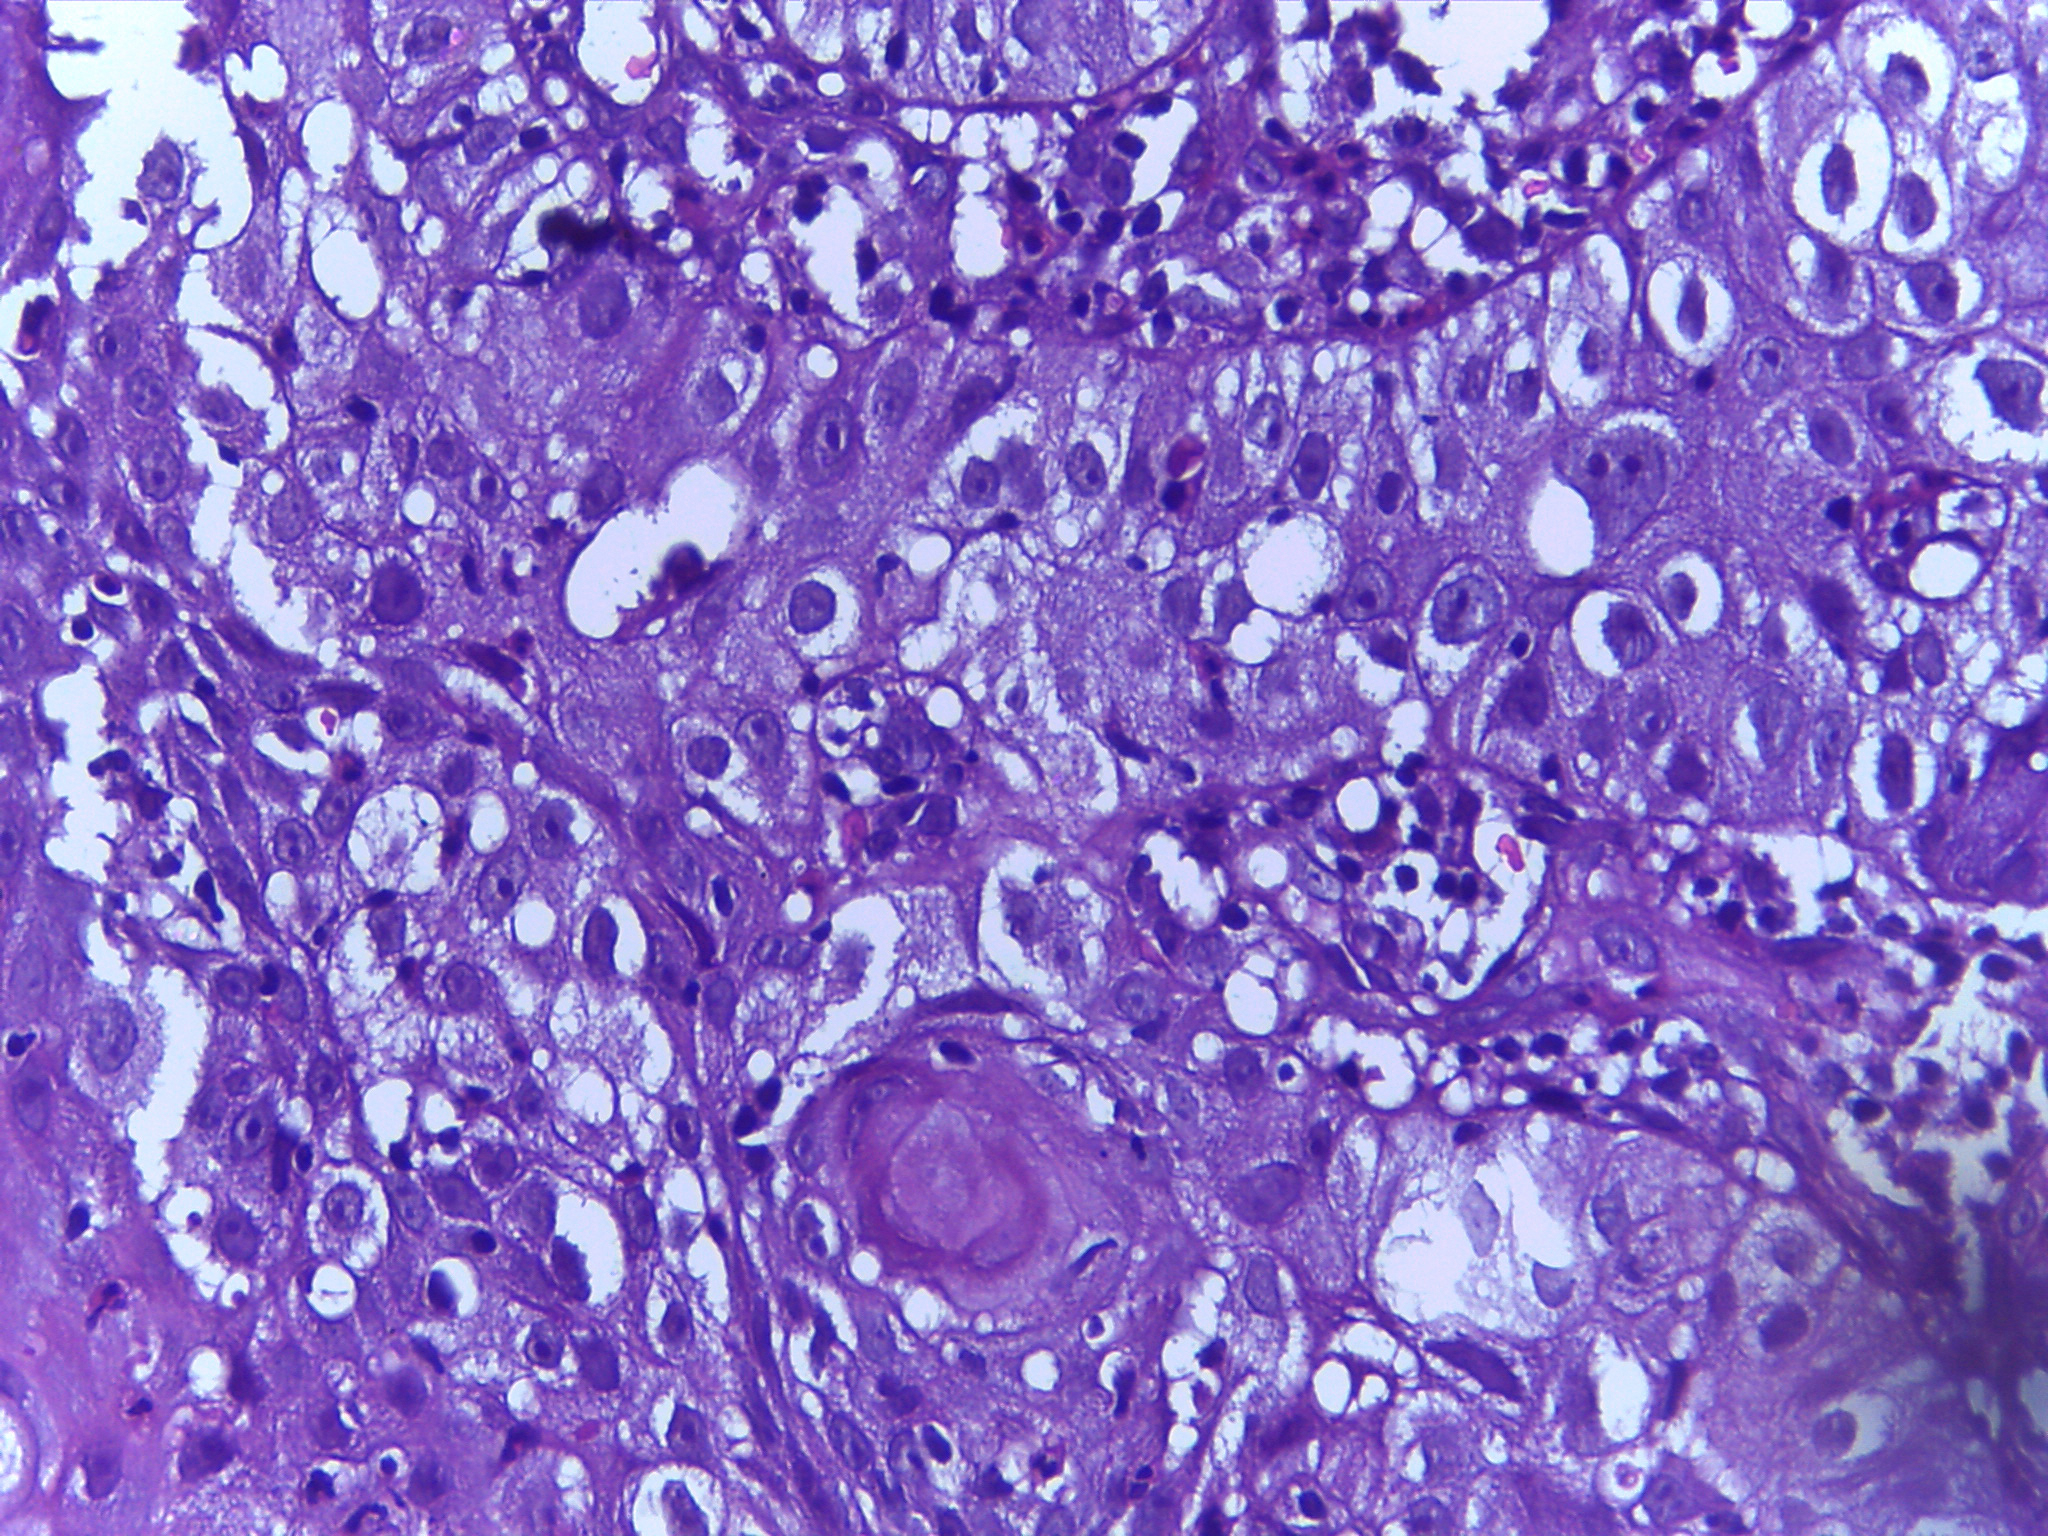
Diagnosis: OSCC